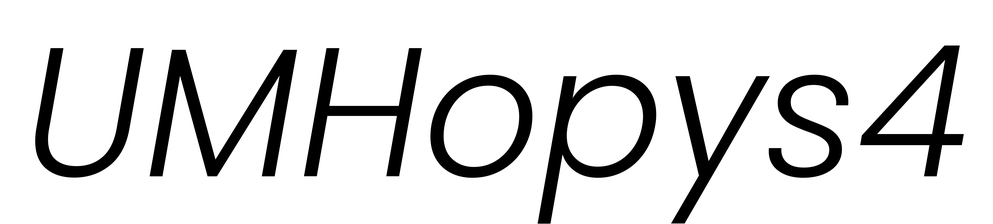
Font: Poppins-LightItalic